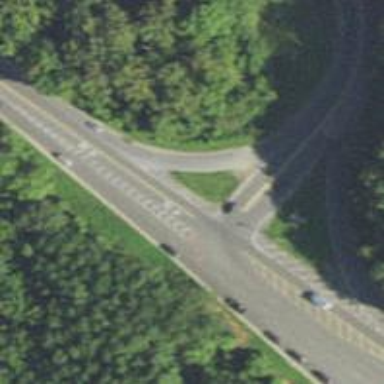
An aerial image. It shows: Road with "give way" sign.